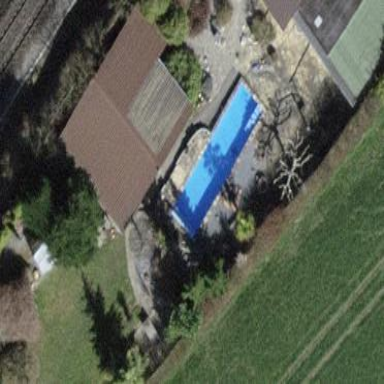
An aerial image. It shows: Swimming pool located in leisure land.